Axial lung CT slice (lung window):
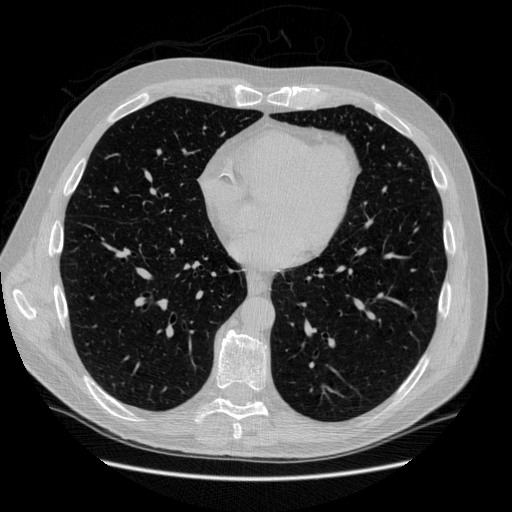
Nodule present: no